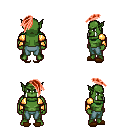
a pixel art fantasy rpg character, male body template, orc, green skin, gold arm armor, teal pants, red long mohawk hairstyle, brown slippers, four views (front, back, left, right), 2x2 character sprite sheet, small pixel art, hard edges, no anti-aliasing